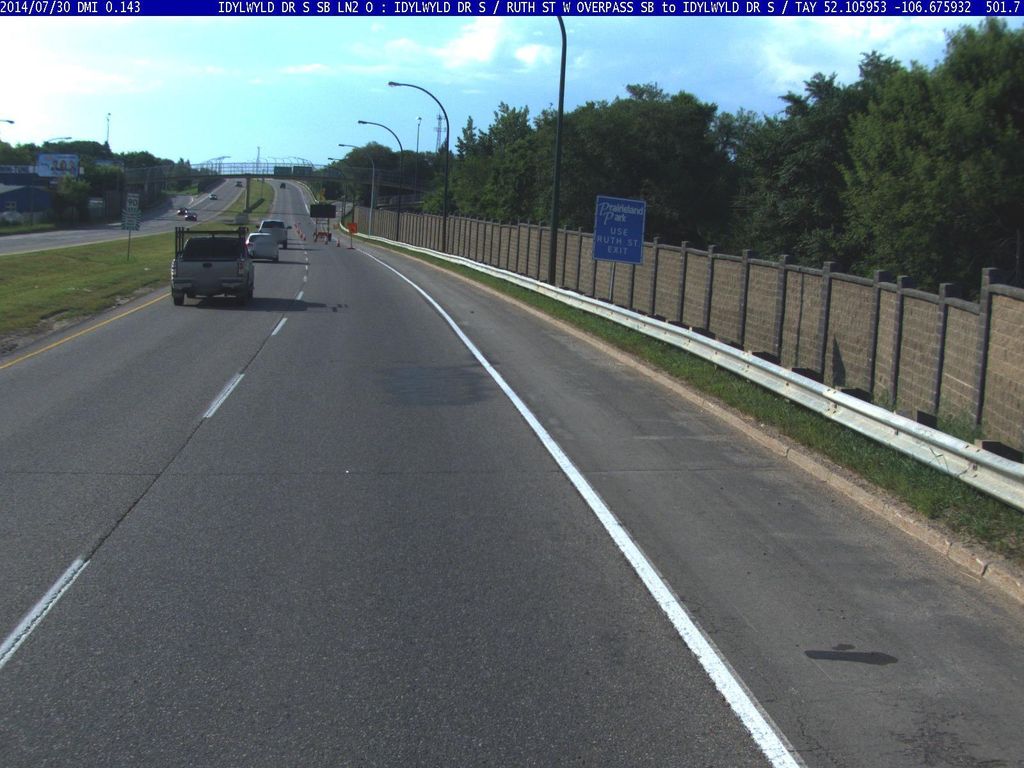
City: saskatoon